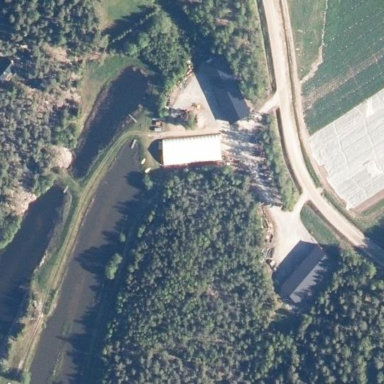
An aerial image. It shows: Farmyard area.